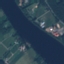
Land use / land cover class: River